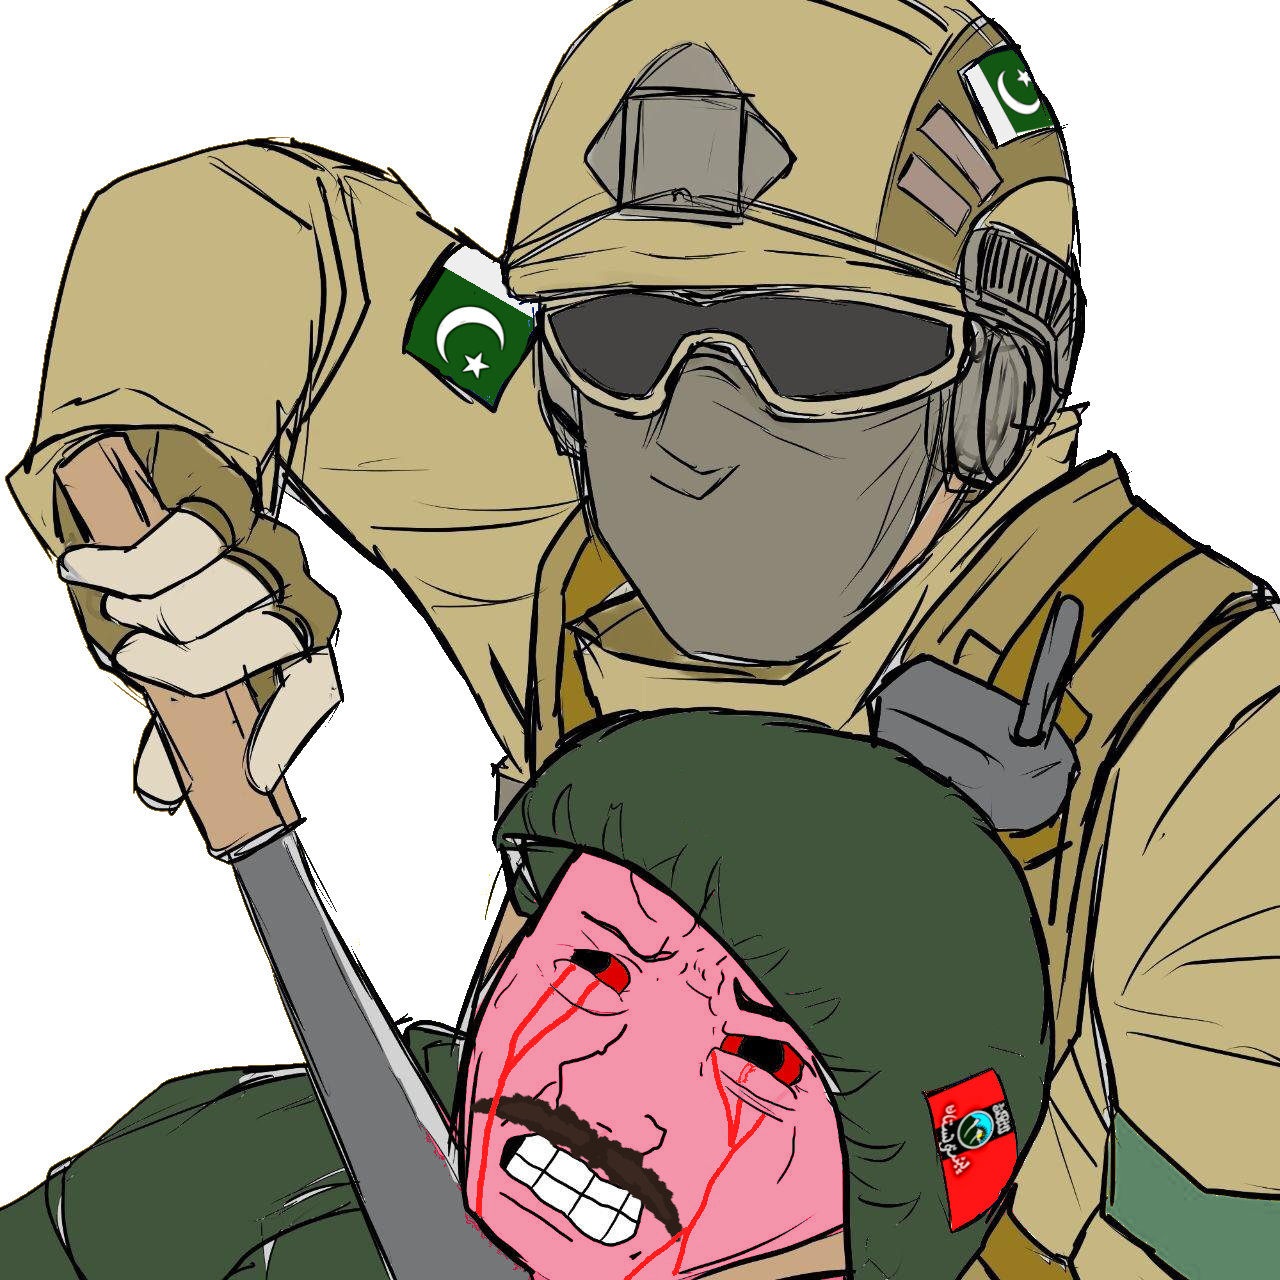
Label: 5_Rage